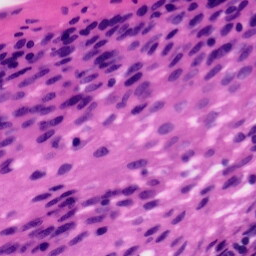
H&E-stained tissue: Tonsil